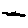
Label: cat